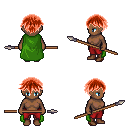
a pixel art fantasy rpg character, female body template, human, dark skin, green cape, red pants, red short bangs hairstyle, brown shoes, spear, four views (front, back, left, right), 2x2 character sprite sheet, small pixel art, hard edges, no anti-aliasing